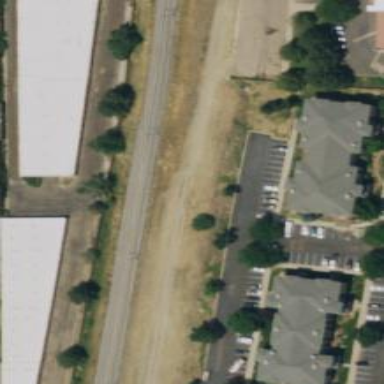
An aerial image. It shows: Storage rental shop.